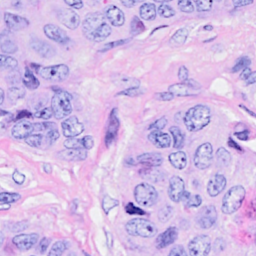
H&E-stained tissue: Breast